Question: I've just installed JBoss Enterprise Application Server 6.1 in Eclipse
as stated above. When I start the server I get some junk characters in
the console on the right, next to the timestamps namely those squares
which look like this:
'''
+--+
|00|
|1B|
+--+
'''
What are they and how do I get rid of them getting them to display properly?

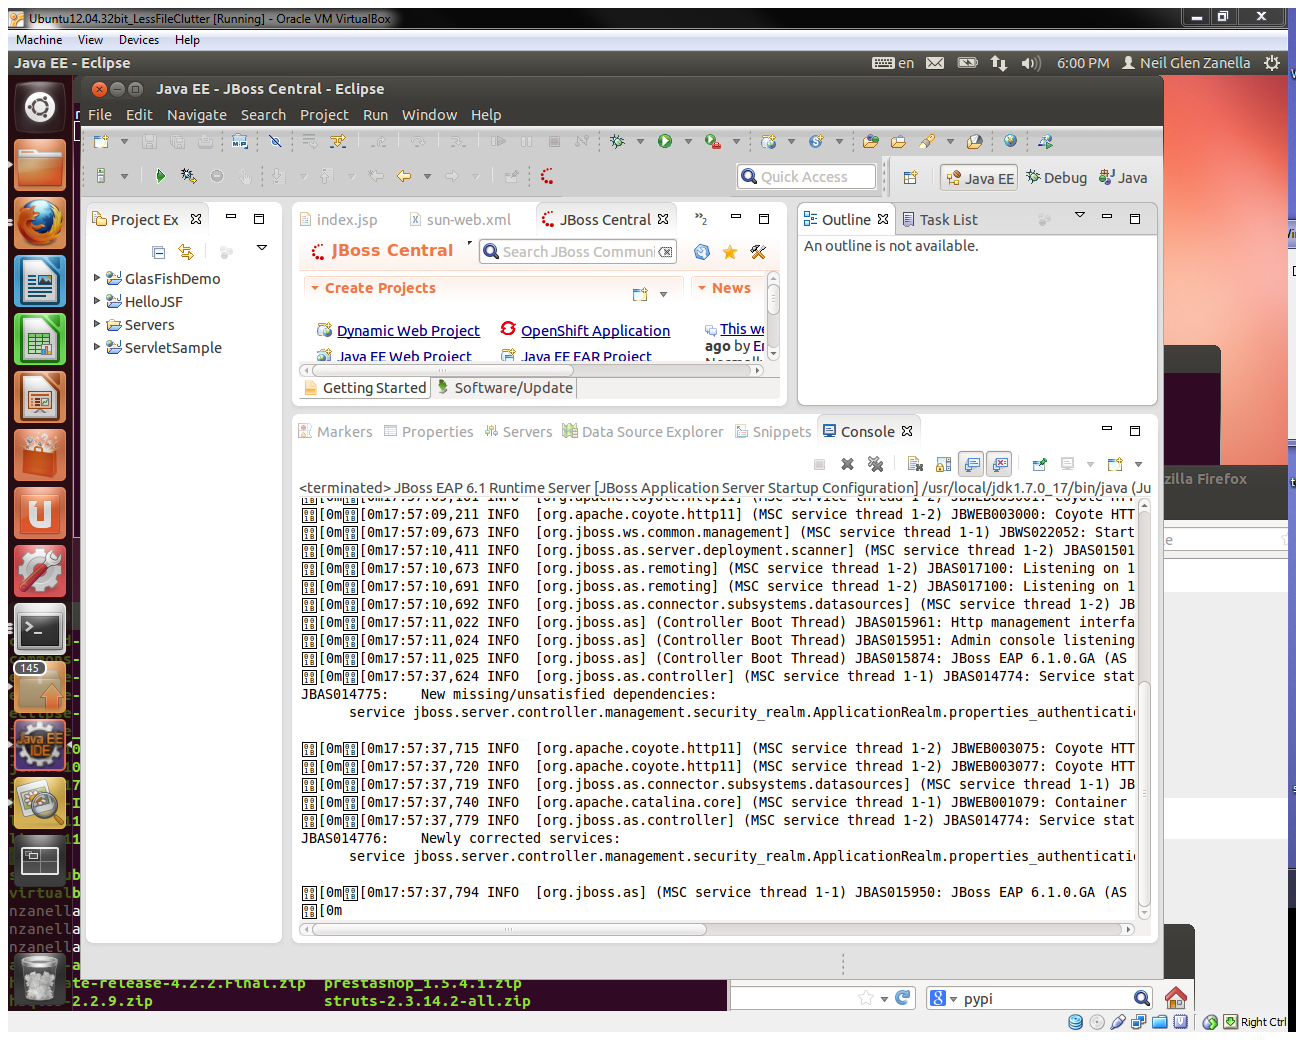
Answer: This is bug in <URL>, and should be fixed in JBoss Developer Studio 7 Beta1.
You could employ the workaround listed in that bug description, or you could add '-Dorg.jboss.logmanager.nocolor=true' in the server adapter startup arguments.